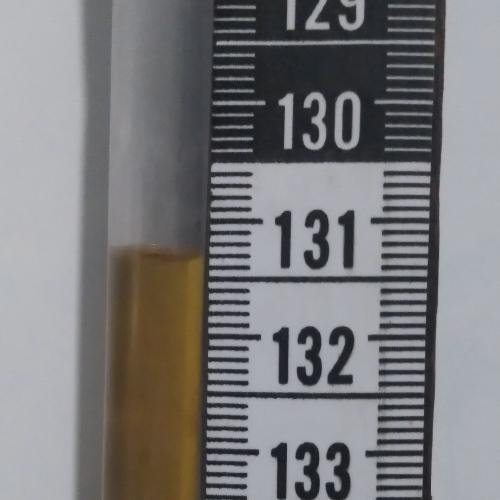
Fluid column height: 131.3 cm